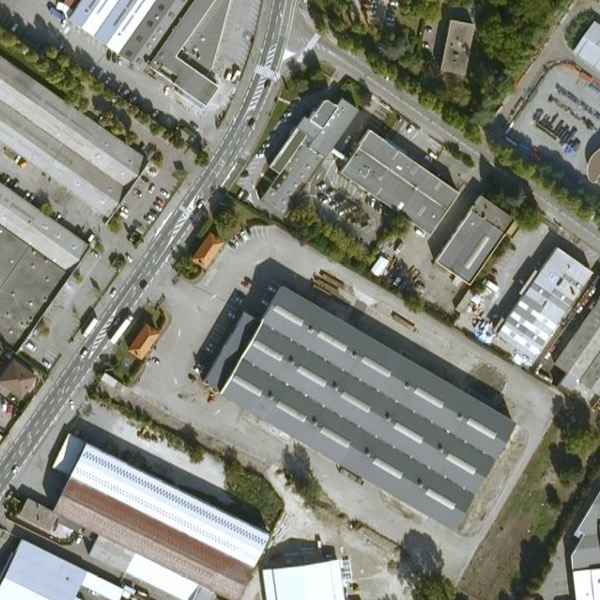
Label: Industrial